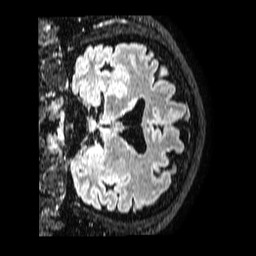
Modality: FLAIR
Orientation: coronal
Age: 43
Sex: male
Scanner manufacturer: philips
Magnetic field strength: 1.5 T
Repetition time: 4.8 s
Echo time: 0.3 s